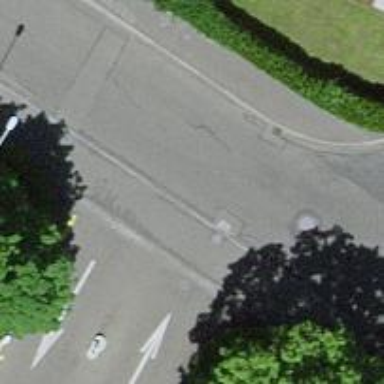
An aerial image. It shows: Kerb barrier.